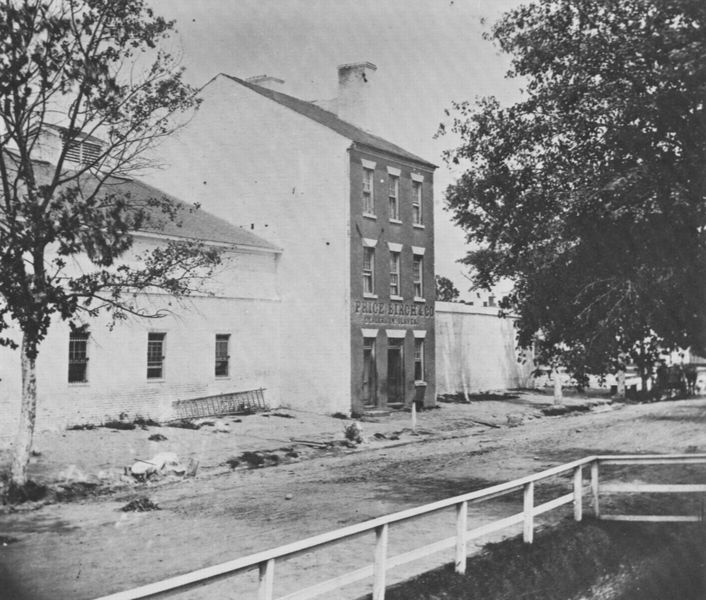
Titel: Sklavenunterkunft, Alexandria VA.
Künstler: Mathew B. Brady
Schlagwörter: baum, schatten, weiß, bäume, fenster, frankreich, grau, licht, schwarz, strasse, dach, gebäude, haus, weg, zaun, wand, baumstamm, birke, häuser, stamm, gitter, sonne, england, kamin, kamine, schornstein, schrift, fassade, fassaden, geschäft, perspektive, dorf, dächer, mauer, schornsteine, fabrik, laden, schutt, leiter, inschrift, geländer, foto, fotografie, photographie, wohnhaus, bürgersteig, übergang, schwarz-weiß, gehweg, päume, photo, bauhaus, stall, usa, fotographie, zweigeschossig, abfall, gerümpel, unterführung, häiser, price, geschäf, 20. jahrhundert, co, birch, weißer zaun, price birch&co.